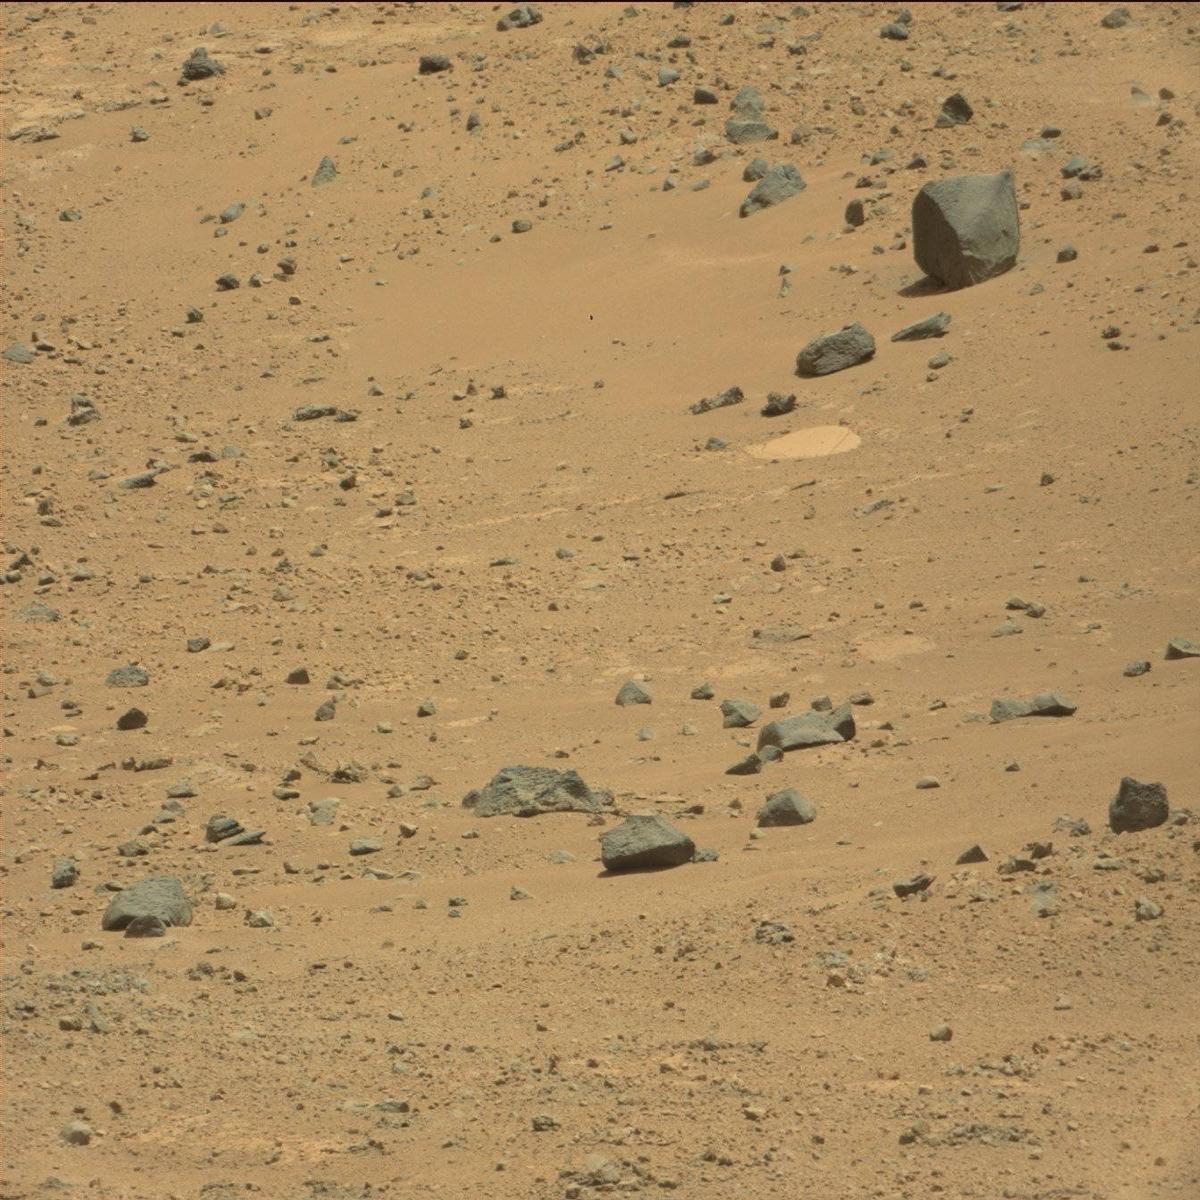
Terrain classes present: Bedrock, Rock, Sand / Soil